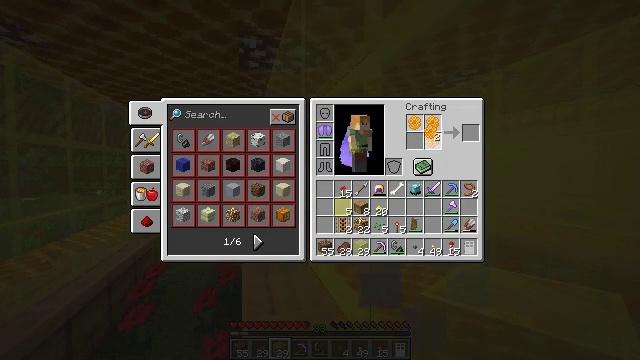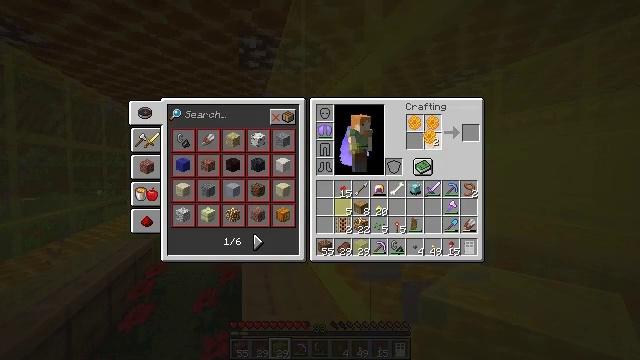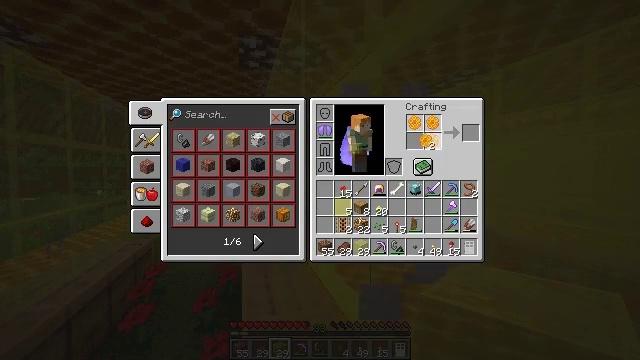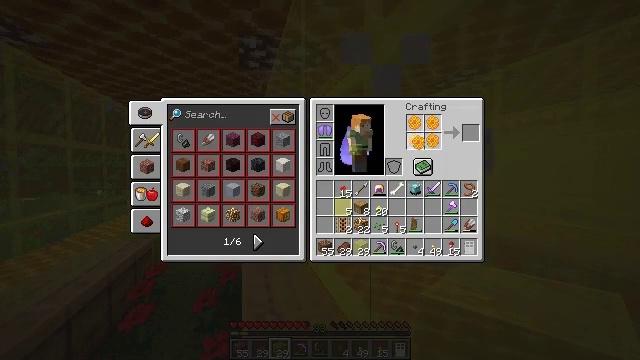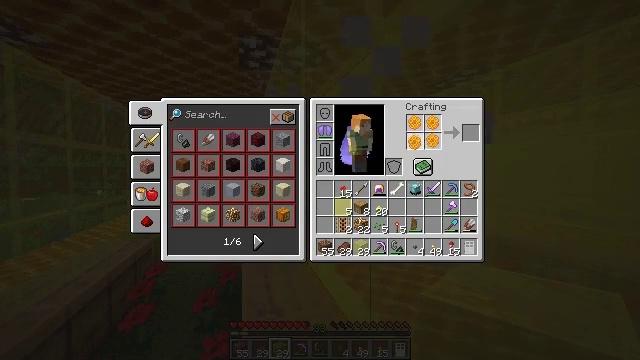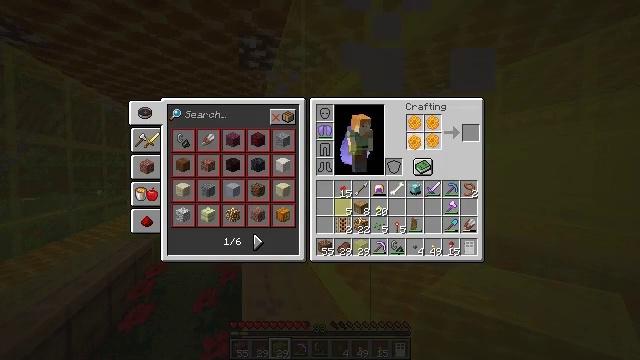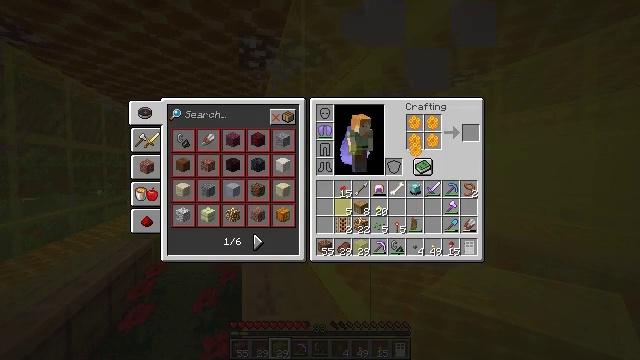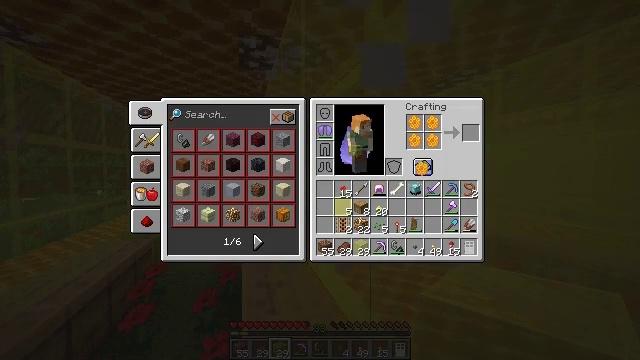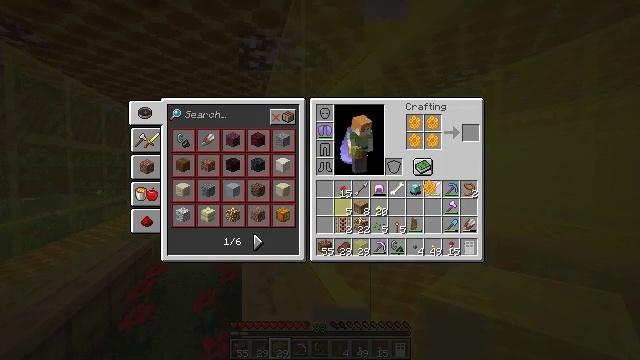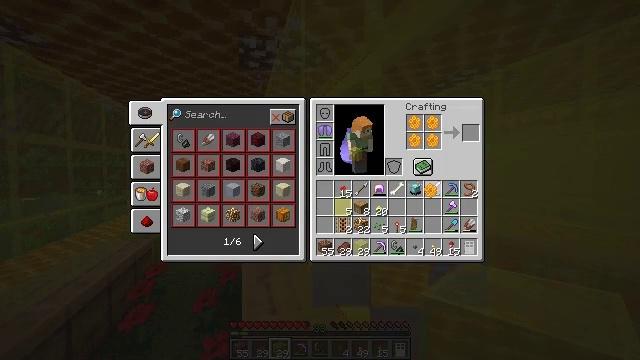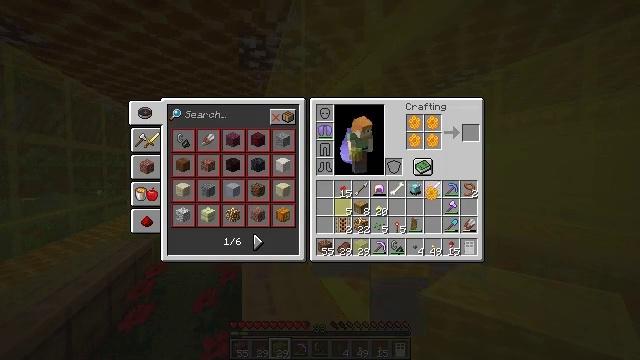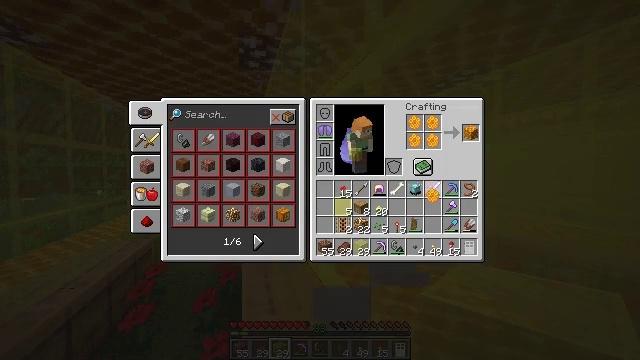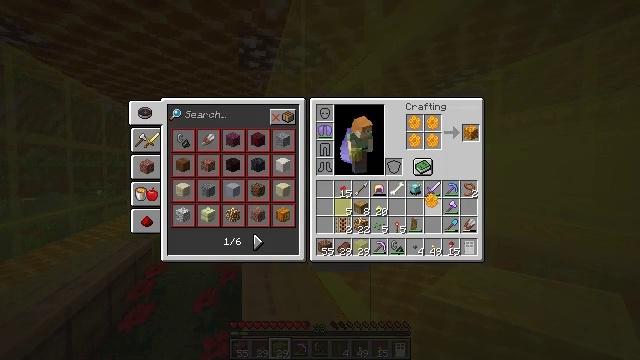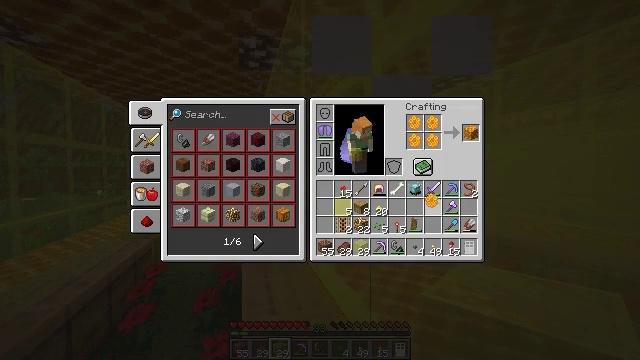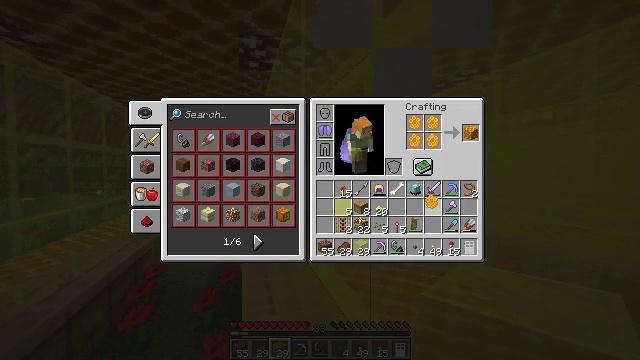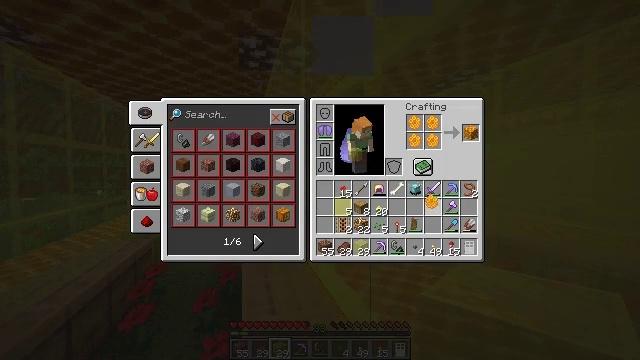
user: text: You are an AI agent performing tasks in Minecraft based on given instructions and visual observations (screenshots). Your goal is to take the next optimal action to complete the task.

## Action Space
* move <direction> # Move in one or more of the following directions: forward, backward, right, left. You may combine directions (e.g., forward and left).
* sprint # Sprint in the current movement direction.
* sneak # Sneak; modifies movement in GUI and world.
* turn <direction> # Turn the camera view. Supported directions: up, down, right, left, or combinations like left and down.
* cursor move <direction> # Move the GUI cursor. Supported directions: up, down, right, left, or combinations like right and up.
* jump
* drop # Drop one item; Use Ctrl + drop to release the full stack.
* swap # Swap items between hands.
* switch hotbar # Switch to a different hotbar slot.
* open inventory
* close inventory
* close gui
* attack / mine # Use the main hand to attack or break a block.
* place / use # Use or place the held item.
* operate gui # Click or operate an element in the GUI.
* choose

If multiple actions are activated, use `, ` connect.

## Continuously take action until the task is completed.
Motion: motion action
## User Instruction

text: Combine 4 honeycombs to form a honeycomb block.
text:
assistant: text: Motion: choose
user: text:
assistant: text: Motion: choose
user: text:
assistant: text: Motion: cursor move left, choose
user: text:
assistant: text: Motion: choose
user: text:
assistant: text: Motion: choose
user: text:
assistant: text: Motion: no_op
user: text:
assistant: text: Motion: cursor move down
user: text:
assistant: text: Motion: cursor move right and down
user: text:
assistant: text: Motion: no_op
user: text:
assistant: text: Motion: no_op
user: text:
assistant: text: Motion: no_op
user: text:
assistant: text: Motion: no_op
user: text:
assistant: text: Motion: no_op
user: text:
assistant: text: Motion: operate gui
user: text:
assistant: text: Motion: operate gui
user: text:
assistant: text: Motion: no_op
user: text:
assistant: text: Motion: sneak
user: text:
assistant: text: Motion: sneak, cursor move right and up
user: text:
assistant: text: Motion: sneak, cursor move right and up
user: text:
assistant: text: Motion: sneak, cursor move right and up
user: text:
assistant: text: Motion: sneak
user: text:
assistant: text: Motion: sneak
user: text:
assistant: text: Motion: sneak, cursor move down
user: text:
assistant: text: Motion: sneak
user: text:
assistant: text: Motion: sneak, choose
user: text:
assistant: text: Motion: sneak, choose
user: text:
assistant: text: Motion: sneak
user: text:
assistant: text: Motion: sneak
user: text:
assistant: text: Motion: sneak, cursor move left and down
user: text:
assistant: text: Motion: no_op